Aerial crown-view tile of a tropical tree (Barro Colorado Island, Panama), acquired 20241112:
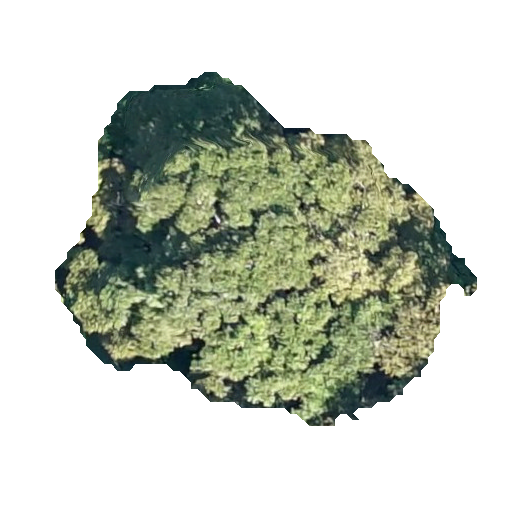
Species: Dipteryx oleifera
GBIF accepted scientific name: Dipteryx oleifera
Crown area: 149.302 m²